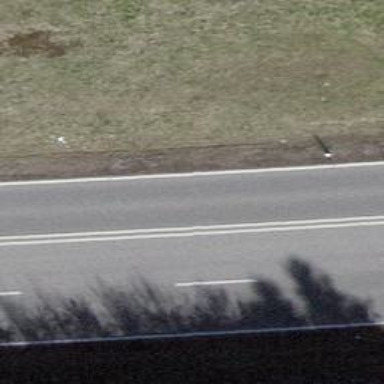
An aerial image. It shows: Asphalt trunk motorway.